Brain MRI, modality: ceT1
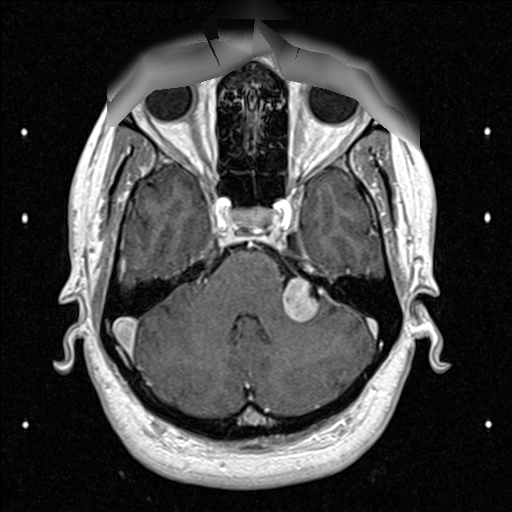